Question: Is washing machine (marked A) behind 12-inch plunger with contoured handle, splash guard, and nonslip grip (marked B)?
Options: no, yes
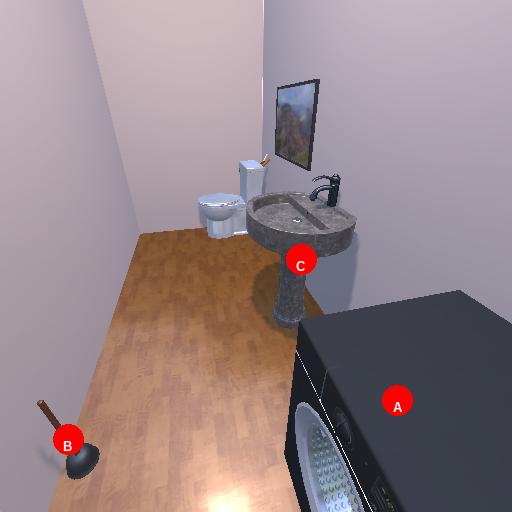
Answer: no